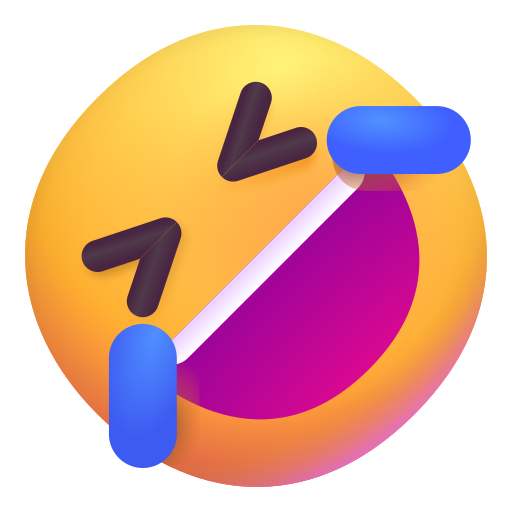
rolling on the floor laughing color